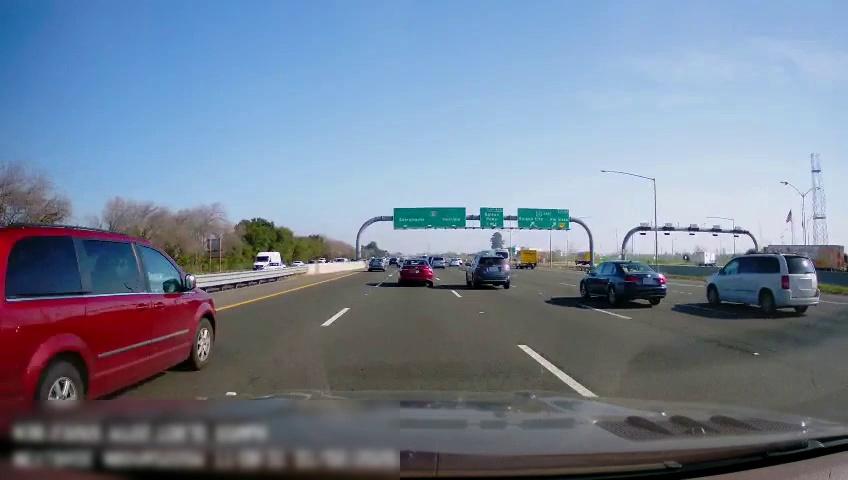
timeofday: Day
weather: Sunny
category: Drivable Space
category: Drivable Space
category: Vehicles | Truck
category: Vehicles | Van
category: Vehicles | Car
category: Vehicles | SUV
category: Vehicles | Van
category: Vehicles | Car
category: Vehicles | Car
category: Vehicles | Van
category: Vehicles | Van
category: Vehicles | Car
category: Vehicles | Truck
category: Vehicles | Truck
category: Vehicles | Truck
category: Vehicles | Van
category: Vehicles | Car
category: Vehicles | Car
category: Vehicles | Van
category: Lanes | Alternate Lane
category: Lanes | Current Lane
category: Lanes | Current Lane
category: Lanes | Alternate Lane
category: Lanes | Alternate Lane
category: Lanes | Alternate Lane
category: Lanes | Alternate Lane
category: Traffic | Signs
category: Traffic | Signs
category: Traffic | Signs
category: Traffic | Signs
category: Traffic | Signs